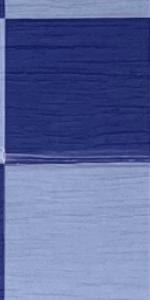
Label: Empty